Aerial crown-view tile of a tropical tree (Barro Colorado Island, Panama), acquired 20250124:
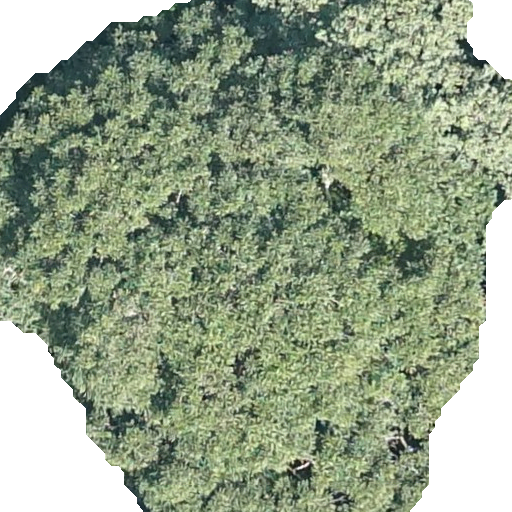
Species: Dipteryx oleifera
GBIF accepted scientific name: Dipteryx oleifera
Crown area: 376.516 m²